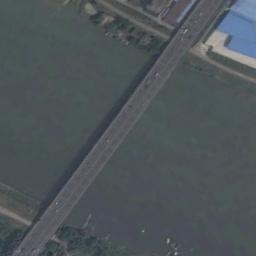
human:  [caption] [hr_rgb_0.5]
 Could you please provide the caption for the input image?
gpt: A bridge with some cars is over the green river .

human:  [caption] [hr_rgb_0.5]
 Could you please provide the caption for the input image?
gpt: A bridge built on a dark green river and some blue buildings on one side of the river .

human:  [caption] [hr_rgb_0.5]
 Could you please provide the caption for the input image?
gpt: A bridge connects the land on both sides of the dark green river  There are many cars on the bridge .

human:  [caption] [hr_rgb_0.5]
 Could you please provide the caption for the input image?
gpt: Both sides of the river are bare land .

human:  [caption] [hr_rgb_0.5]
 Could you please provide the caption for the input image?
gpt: Many trees are around the bridge .